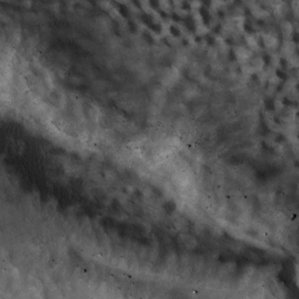
Label: non_frost